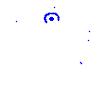
Particle: kaon